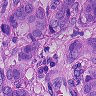
Metastatic tissue present: yes